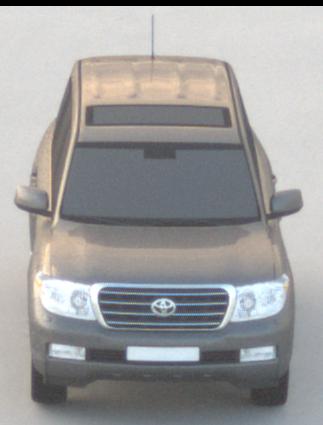
Make: Toyota
Model: Land Cruiser V8 4.7
Detailed model: Land Cruiser V8 (J20)
Model produced from: 2008/03
Model produced until: 2009/11
Doors: 5
Color: gray
Road condition: dry road
Daytime: sunrise or sunset
Contrast: medium contrast